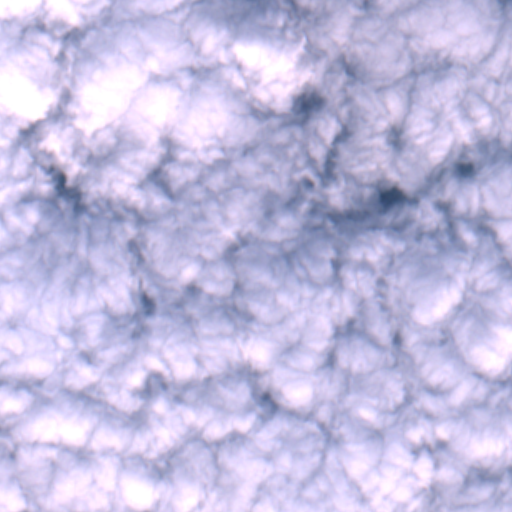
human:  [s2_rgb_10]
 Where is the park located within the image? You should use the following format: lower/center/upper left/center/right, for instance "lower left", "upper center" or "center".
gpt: The park is located in the upper center of the image.
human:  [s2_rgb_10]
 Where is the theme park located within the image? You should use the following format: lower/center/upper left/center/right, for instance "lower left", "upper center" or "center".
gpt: The theme park is located in the center left of the image.
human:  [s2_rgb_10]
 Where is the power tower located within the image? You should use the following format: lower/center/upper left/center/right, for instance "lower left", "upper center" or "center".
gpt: There is no power tower in the image.